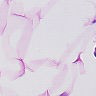
Metastatic tissue present: no